Interaction volume radius: 10 \u00c5
Interaction volume height: 10 \u00c5
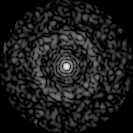
Disorder parameter: 0.8364